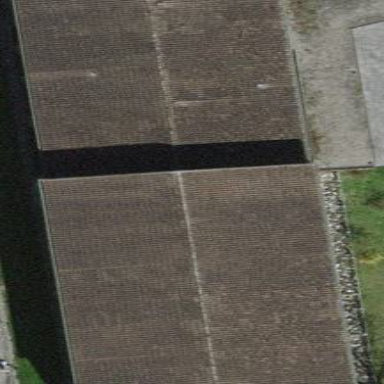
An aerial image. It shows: Building with gabled roof.